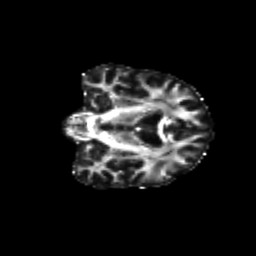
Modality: FA
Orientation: coronal
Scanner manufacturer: siemens
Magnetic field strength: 3 T
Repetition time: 9.2 s
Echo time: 0.084 s